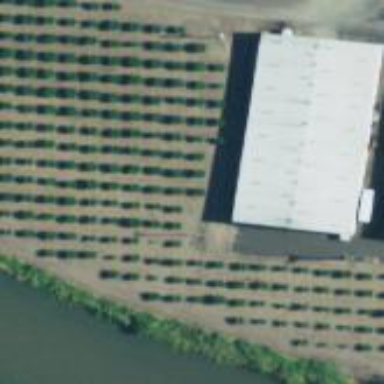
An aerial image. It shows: Orchard.